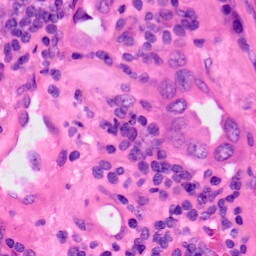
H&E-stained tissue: Lung